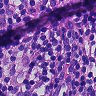
Metastatic tissue present: no